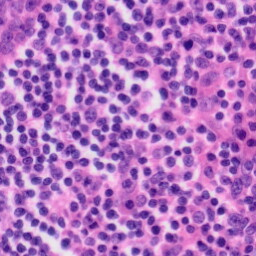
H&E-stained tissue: Tonsil